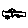
Label: car